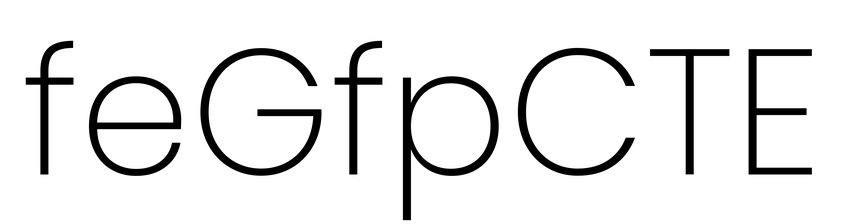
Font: Poppins-ExtraLight